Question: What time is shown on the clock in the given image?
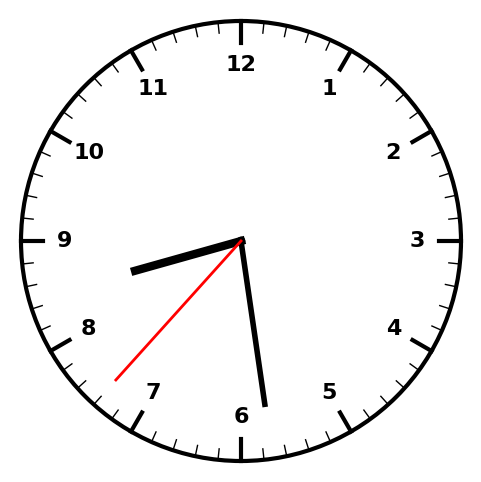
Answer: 08:28:37